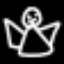
Label: angel